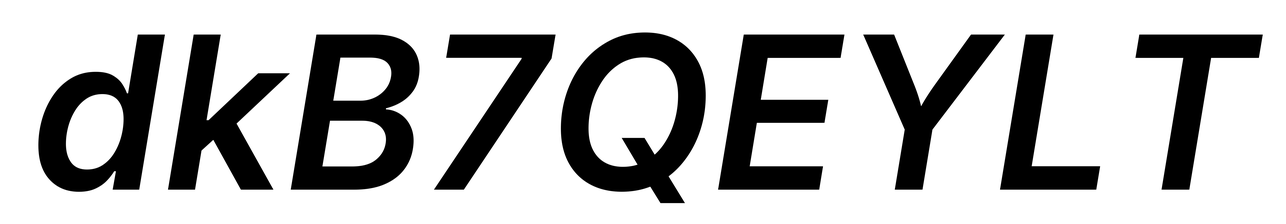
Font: Inter-Italic_SemiBold_Italic